Question: I've used jQuery tabs and can't override one thing.
'''
#tabs .ui-tabs-nav {
height: 2.35em;
text-align: center;
}
#tabs .ui-tabs-nav li {
display: inline-block;
float: none;
margin: 0em;
}
#tabs .ui-widget-content {
border: none;
background: none;
padding-left:13px;
}
#tabs .ui-widget-header {
border: none;
background: #ffffff;
font-family:"Lucida Sans Unicode","Lucida Grande",Sans-Serif;
font-size:12px;
}
#tabs .ui-state-default, .ui-widget-content .ui-state-default {
background:#b9c9fe;
border:1px solid #E0E0E0;
}
#tabs .ui-state-active, .ui-widget-content .ui-state-active {
background:#e8edff none;
border:1px solid #ffffff;
}
'''
The problem is that I can't get rid of the one, external border.

Anyone willing to help?
Thanks in advice.
HTML:
'''
<div id="tabs">
<ul>
<li><a href="#tabs-1">1</a></li>
<li><a href="#tabs-2">2</a></li>
<li><a href="#tabs-3">3</a></li>
<li><a href="#tabs-4">4</a></li>
<li><a href="#tabs-5">5</a></li>
</ul>
<div id="tabs-1">
<p>TODO</p>
</div>
<div id="tabs-2">
<p>TODO</p>
</div>
<div id="tabs-3">
<p>TODO</p>
</div>
<div id="tabs-4">
<p>TODO</p>
</div>
<div id="tabs-5">
<p>TODO</p>
</div>
</div>
'''
Added code with HTML code to show how it goes with CSS included.
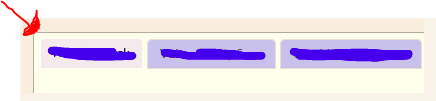
Answer: This selector needs to be changed assuming #tabs is the element you called '.tabs()' on:
'''
#tabs .ui-widget-content
'''
to
'''
#tabs.ui-widget-content
'''
or
'''
#tabs
'''